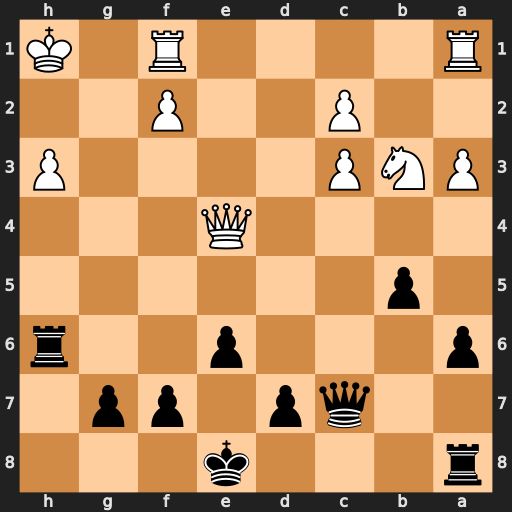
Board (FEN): r3k3/2qp1pp1/p3p2r/1p6/4Q3/PNP4P/2P2P2/R4R1K
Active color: b
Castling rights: q
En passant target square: -
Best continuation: Rxh3+ Kg1 Qh2#